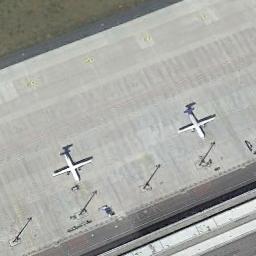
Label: airplane